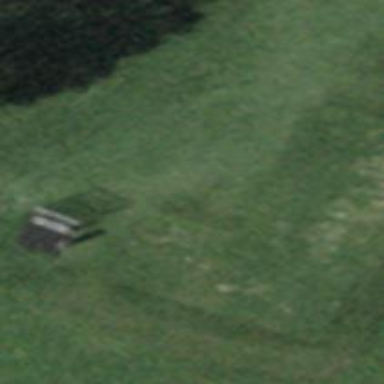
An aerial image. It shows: Grass area designated as golf tee.